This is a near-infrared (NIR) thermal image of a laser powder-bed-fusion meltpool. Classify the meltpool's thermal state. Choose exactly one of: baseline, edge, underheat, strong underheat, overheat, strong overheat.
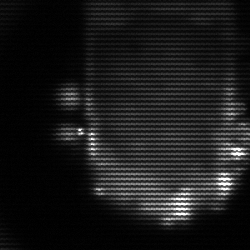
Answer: baseline